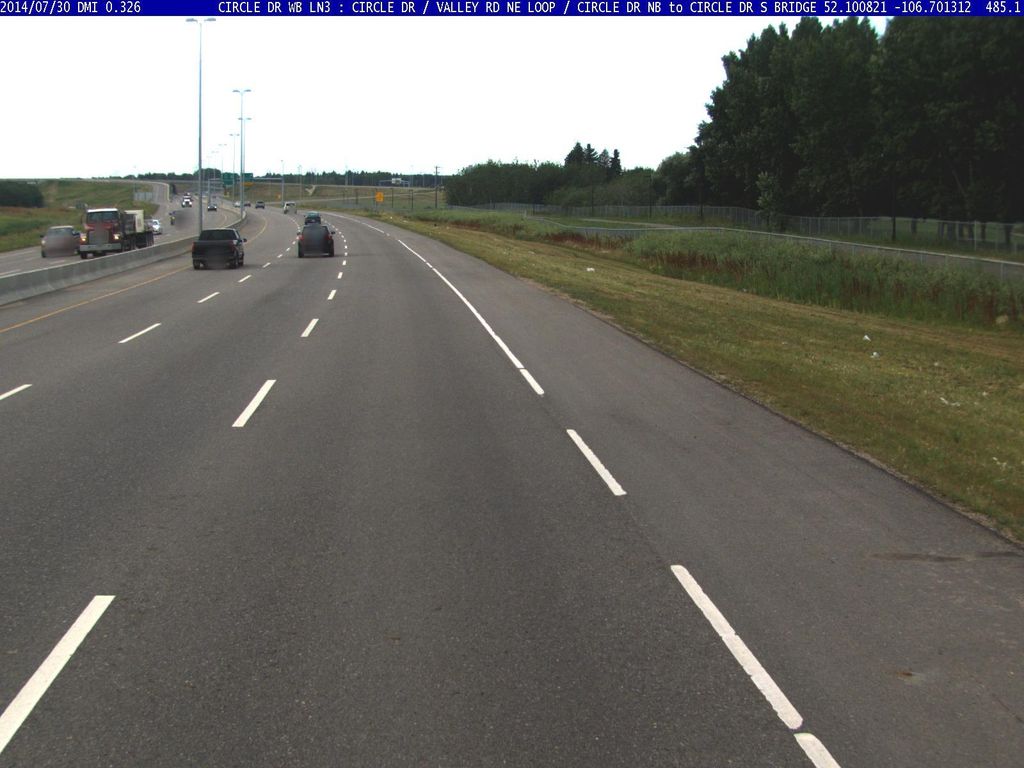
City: saskatoon